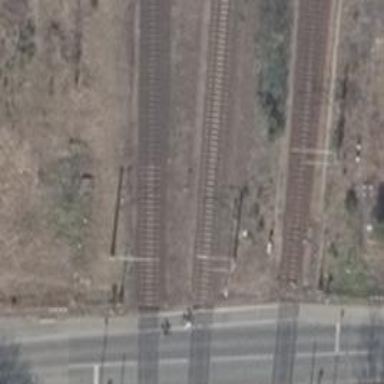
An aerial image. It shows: Railway signal.